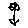
Label: flower